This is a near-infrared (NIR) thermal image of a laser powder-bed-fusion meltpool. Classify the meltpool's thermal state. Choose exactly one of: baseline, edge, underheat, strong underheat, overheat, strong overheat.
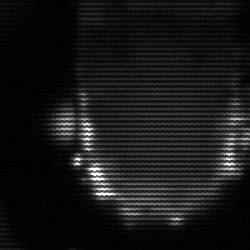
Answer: baseline